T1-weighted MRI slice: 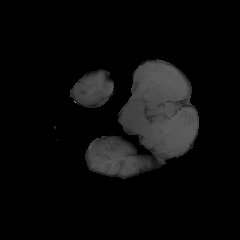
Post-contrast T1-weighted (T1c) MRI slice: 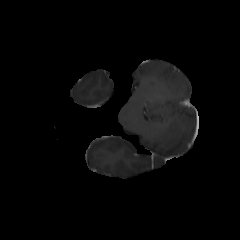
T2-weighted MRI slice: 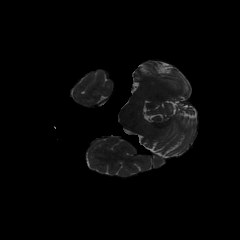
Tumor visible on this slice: no